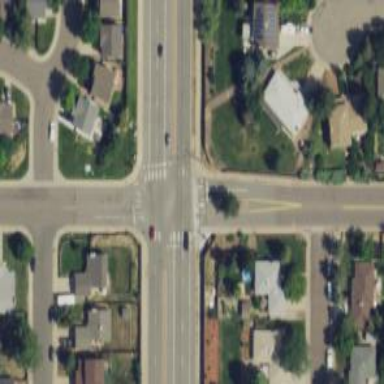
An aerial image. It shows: Marked crossing with zebra markings on the road.